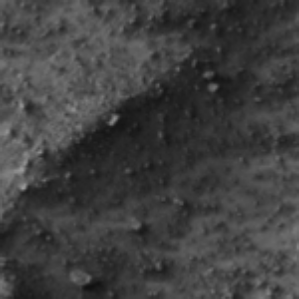
Label: frost